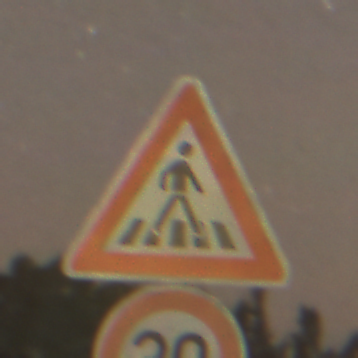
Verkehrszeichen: FussgaengerueberwegLinks
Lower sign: Geschwindigkeit30
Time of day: Night
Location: Outdoor (Suburban)
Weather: Clear
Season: NotSpecified
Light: Artificial